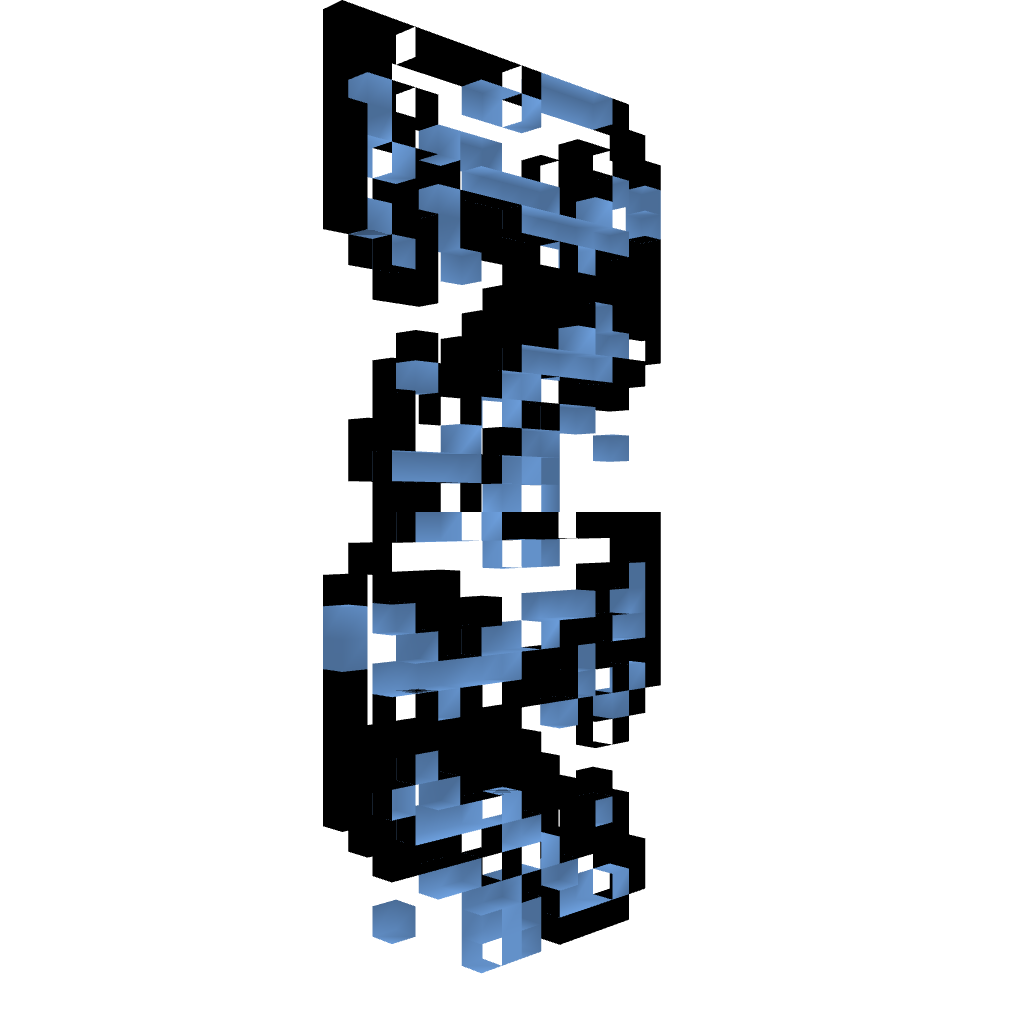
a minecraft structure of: Dragon Piller from Castlevania 1 bad low quality